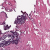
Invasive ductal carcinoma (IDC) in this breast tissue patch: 0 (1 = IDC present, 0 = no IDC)